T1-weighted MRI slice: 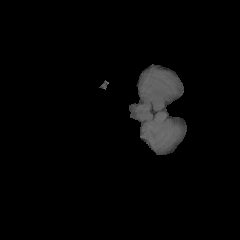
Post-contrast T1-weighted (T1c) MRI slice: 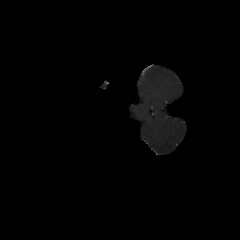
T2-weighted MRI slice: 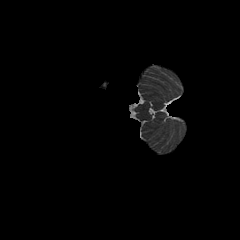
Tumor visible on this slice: no